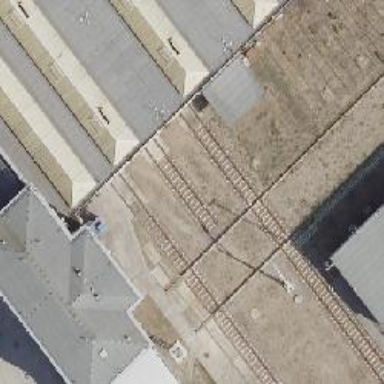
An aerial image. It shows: Yard serving light railway.